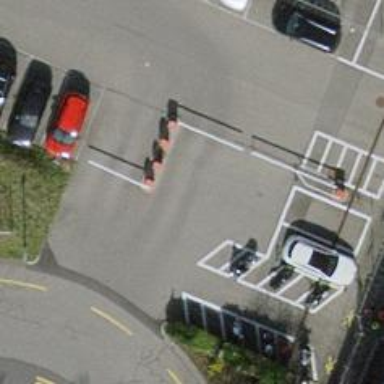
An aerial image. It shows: Lift gate barrier.